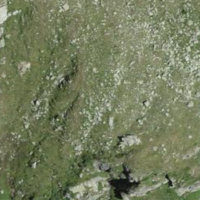
EUNIS habitat code: 26
Species observed at this site:
Marmota marmota